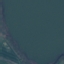
Land use / land cover: SeaLake